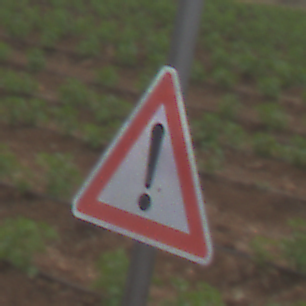
Verkehrszeichen: Gefahrenstelle
Umgebung: Outdoor, Nature
Tageszeit: Midday
Wetter: PartlyCloudy
Licht: Natural
Jahreszeit: NotSpecified
Kontrast: LowContrast